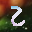
Label: 2